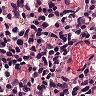
Metastatic tissue present: no